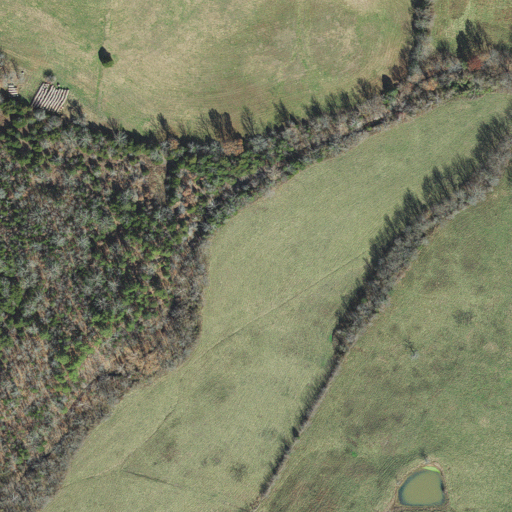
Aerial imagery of valley in Arkansas named Happy Hollow containing pasture, mixed forest, and deciduous forest